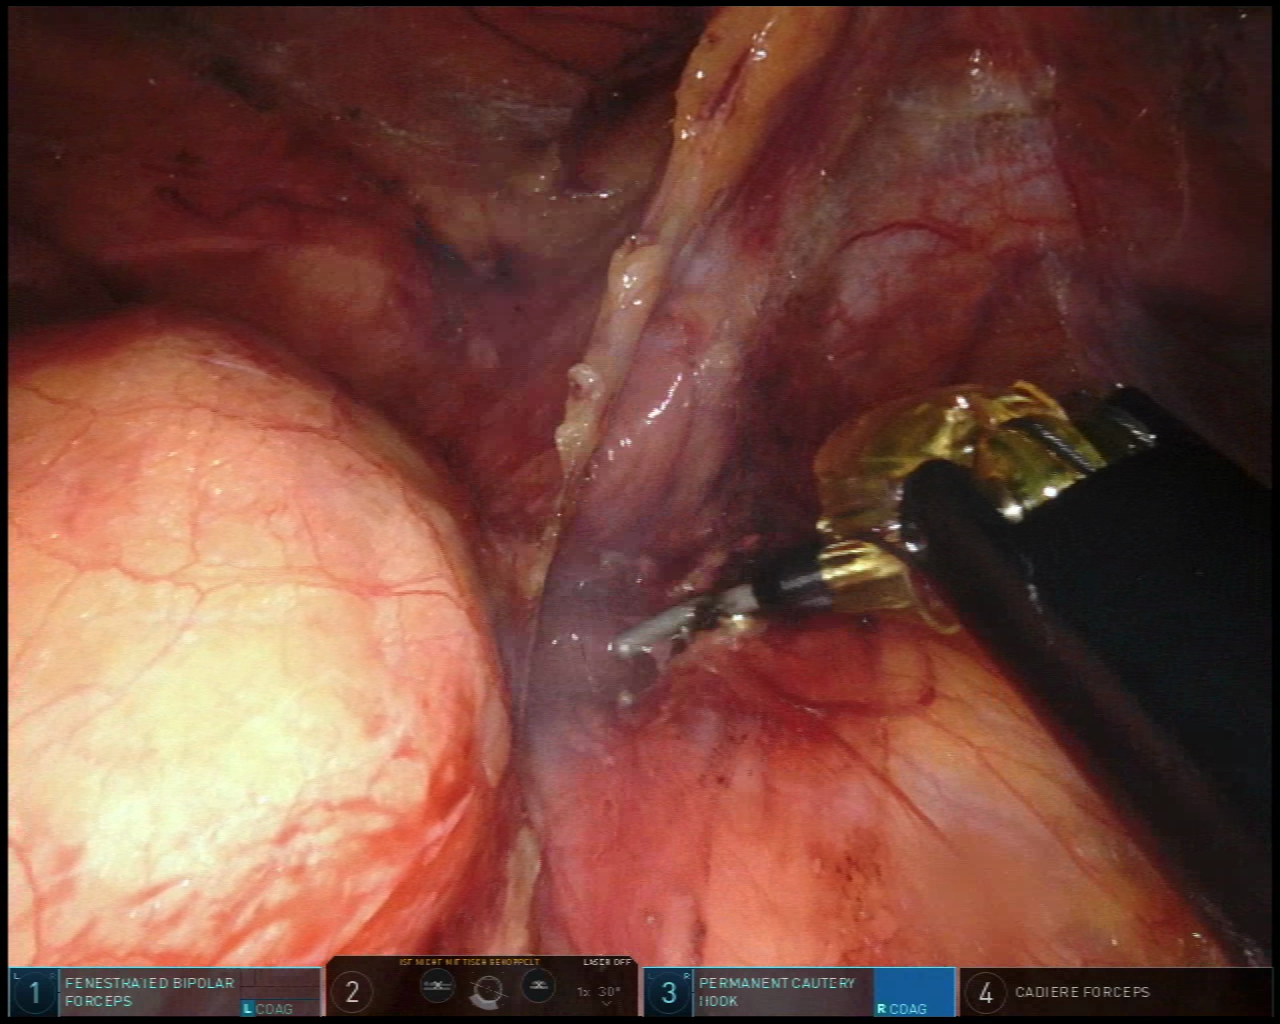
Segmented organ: ureter
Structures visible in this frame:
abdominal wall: yes
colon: no
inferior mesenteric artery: no
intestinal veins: no
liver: no
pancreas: no
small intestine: no
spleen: no
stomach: no
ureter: yes
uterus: no
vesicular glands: no